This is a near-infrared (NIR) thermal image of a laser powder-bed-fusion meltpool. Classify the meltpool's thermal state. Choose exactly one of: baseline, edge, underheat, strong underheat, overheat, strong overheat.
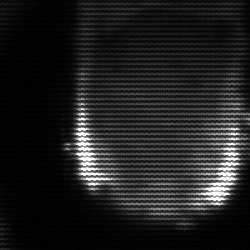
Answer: baseline